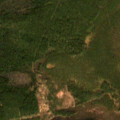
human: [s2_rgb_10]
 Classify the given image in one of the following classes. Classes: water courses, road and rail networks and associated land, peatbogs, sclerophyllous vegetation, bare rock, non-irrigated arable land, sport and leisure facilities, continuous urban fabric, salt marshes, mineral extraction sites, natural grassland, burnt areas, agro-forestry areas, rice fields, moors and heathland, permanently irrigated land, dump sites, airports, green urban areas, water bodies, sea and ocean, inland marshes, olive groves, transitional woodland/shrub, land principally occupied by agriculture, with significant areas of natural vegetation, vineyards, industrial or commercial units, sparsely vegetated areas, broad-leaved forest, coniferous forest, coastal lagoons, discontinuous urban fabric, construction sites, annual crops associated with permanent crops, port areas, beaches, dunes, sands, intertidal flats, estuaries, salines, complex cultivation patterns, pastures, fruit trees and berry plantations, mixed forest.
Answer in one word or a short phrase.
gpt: broad-leaved forest, coniferous forest